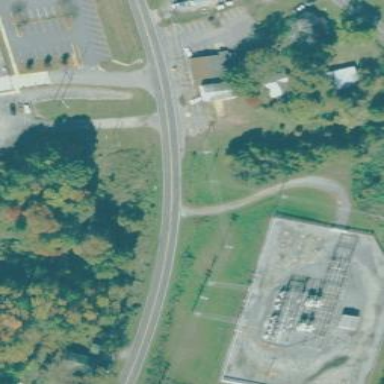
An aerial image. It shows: Distribution level power substation surrounded by fence.